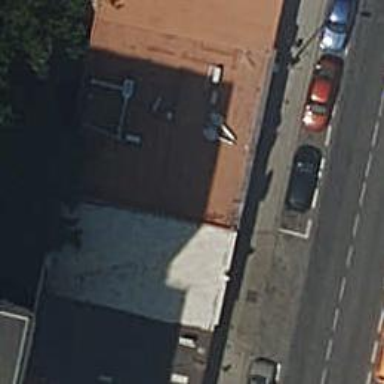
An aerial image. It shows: Car repair shop.